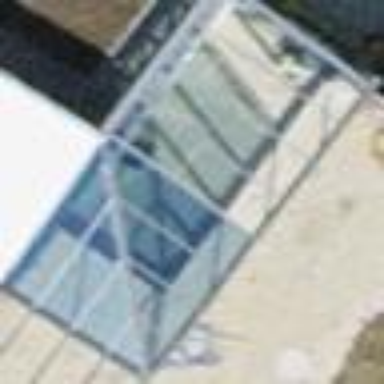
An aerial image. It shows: Building with flat glass roof.